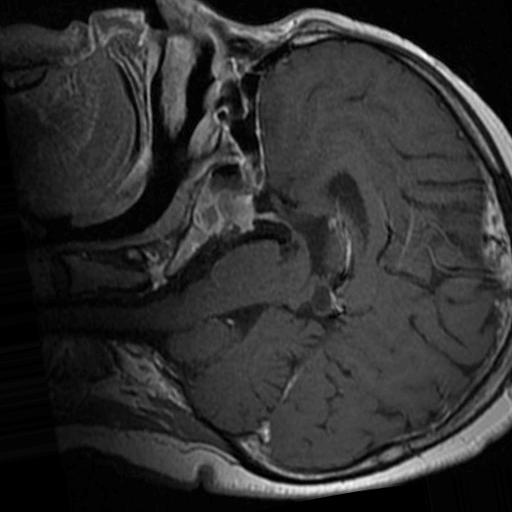
Label: brain_tumor